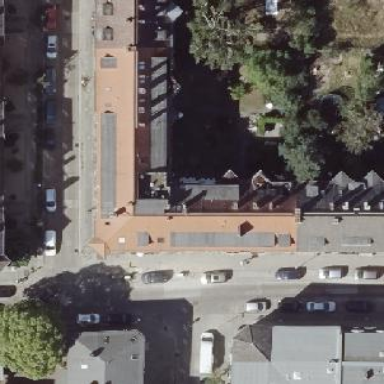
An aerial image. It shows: Building with hipped roof.